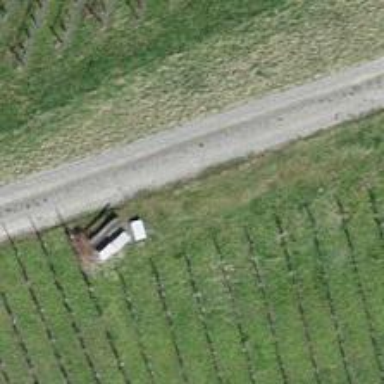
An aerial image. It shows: Bench.